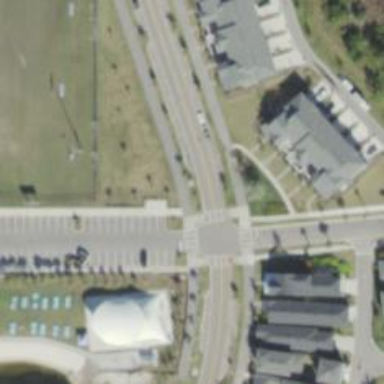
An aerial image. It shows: Marked crossing on cycleway road.